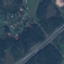
Land use / land cover class: Highway